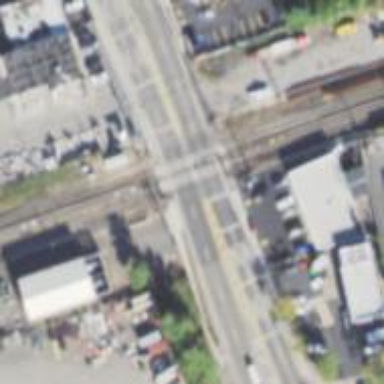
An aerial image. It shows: Railway crossing.